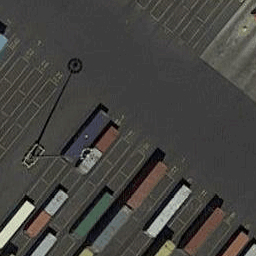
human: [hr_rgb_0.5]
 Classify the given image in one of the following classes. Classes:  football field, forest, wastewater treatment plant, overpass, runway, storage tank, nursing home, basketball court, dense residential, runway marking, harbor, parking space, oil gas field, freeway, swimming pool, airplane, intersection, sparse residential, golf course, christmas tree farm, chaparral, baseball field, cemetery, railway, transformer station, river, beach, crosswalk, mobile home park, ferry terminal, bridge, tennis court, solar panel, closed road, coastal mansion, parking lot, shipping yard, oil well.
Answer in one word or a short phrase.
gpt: shipping yard